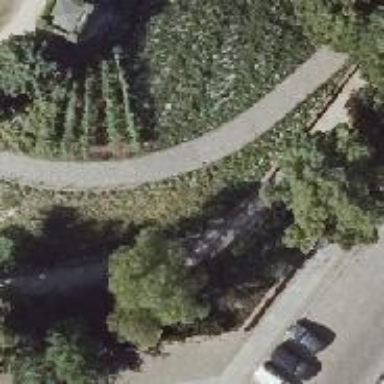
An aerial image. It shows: Footway.